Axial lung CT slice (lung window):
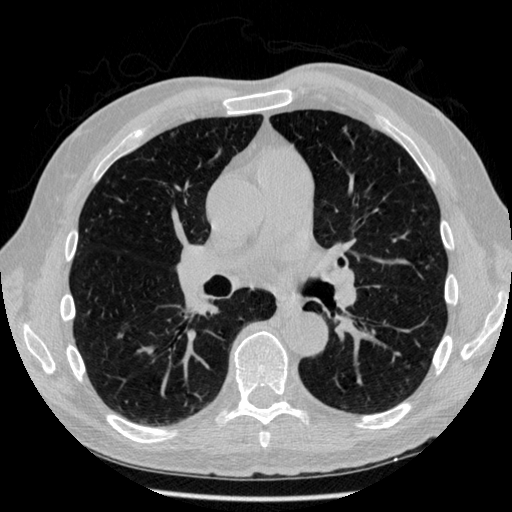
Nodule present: yes
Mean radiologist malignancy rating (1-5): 3